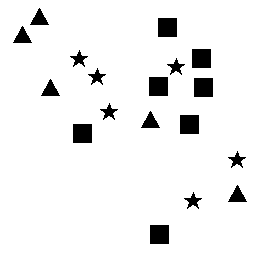
Squares: 7
Triangles: 5
Stars: 6
Total shapes: 18